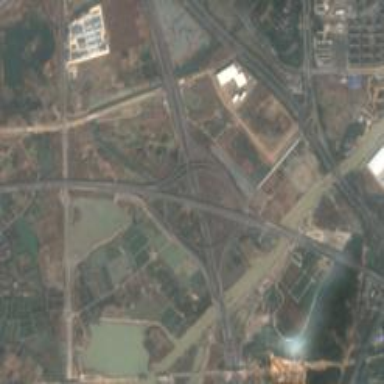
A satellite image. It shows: Motorway junction.